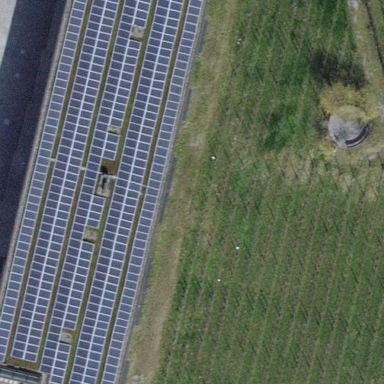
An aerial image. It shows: Solar photovoltaic generator installed on the roof of school building.